Question: I have an array of elements. I want each time to click on another element in the array. How do I do that? It's important for me to emphasize that 'style[0]' must not be changed. I want to access element in another location for example: 'element[0]' etc. Thanks for the help.
HERE IS MY CODE:
'''
await page.evaluate(() => {
[...document.querySelectorAll(".pioscnbf")]
.find(element => element.style[0].includes("background-image"))?.click();
});
'''
I WANT TO CLICK ON 'ELEMENT[0]'... 'ELEMENT[1]'... randomly...
Please help me,
I want to click on this background of facebook:

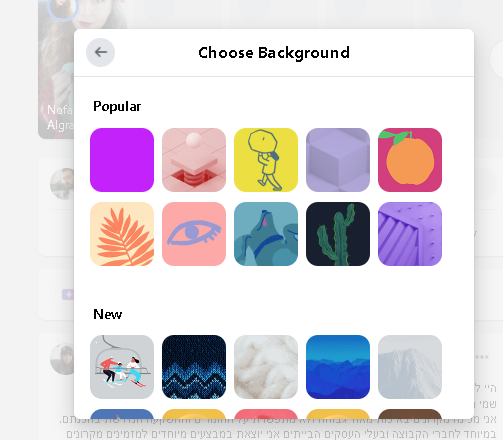
Answer: If the random elements can sometimes be repeated, this can suffice:
'''
await page.evaluate(() => {
const elements = [...document.querySelectorAll(".pioscnbf")]
.filter(element => element.style[0].includes("background-image"));
if (elements.length) {
const randomIndex = Math.floor(Math.random() * elements.length);
elements[randomIndex].click();
}
});
'''
Otherwise, you can return the index of the clicked element, store it in an array and transfer this array to the next evaluated functions to exclude these elements.